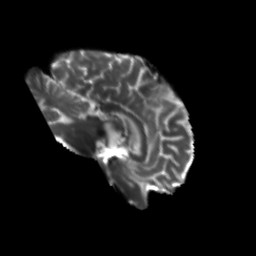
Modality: T2w
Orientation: sagittal
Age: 48
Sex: male
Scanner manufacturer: siemens
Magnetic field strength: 3 T
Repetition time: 5.47 s
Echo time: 0.0854 s